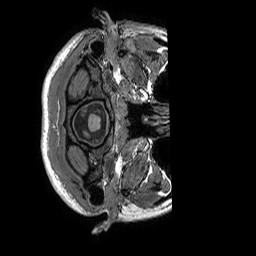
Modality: T1w
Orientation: axial
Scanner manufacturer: ge
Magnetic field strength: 3 T
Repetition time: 0.008156 s
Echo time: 0.00318 s